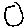
Label: circle